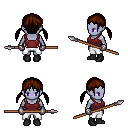
a pixel art fantasy rpg character, female body template, dark elf, purple skin, maroon pirate shirt, white pants, brown twin-tailed hairstyle, metal gloves, black shoes, spear, four views (front, back, left, right), 2x2 character sprite sheet, small pixel art, hard edges, no anti-aliasing